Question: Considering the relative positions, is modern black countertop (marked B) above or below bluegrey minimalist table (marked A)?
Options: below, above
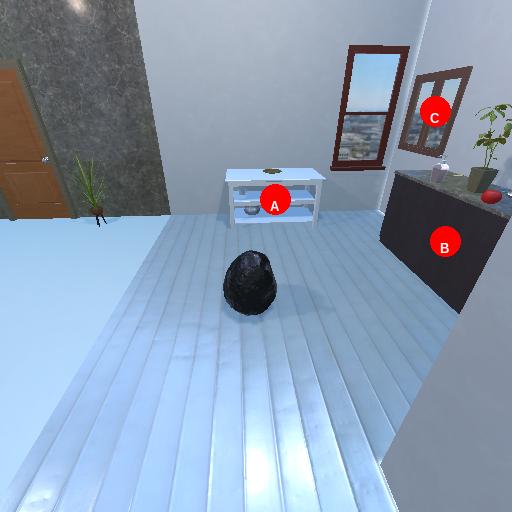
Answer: below